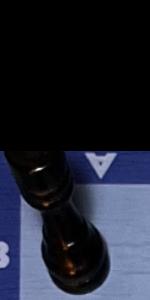
Label: Rook_Black